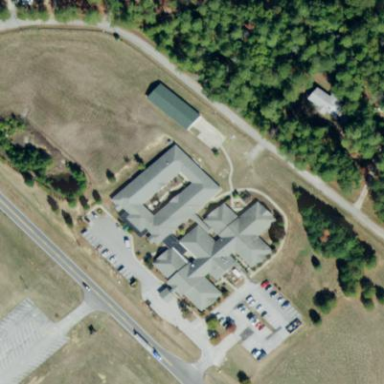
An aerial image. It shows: Nursing home building.